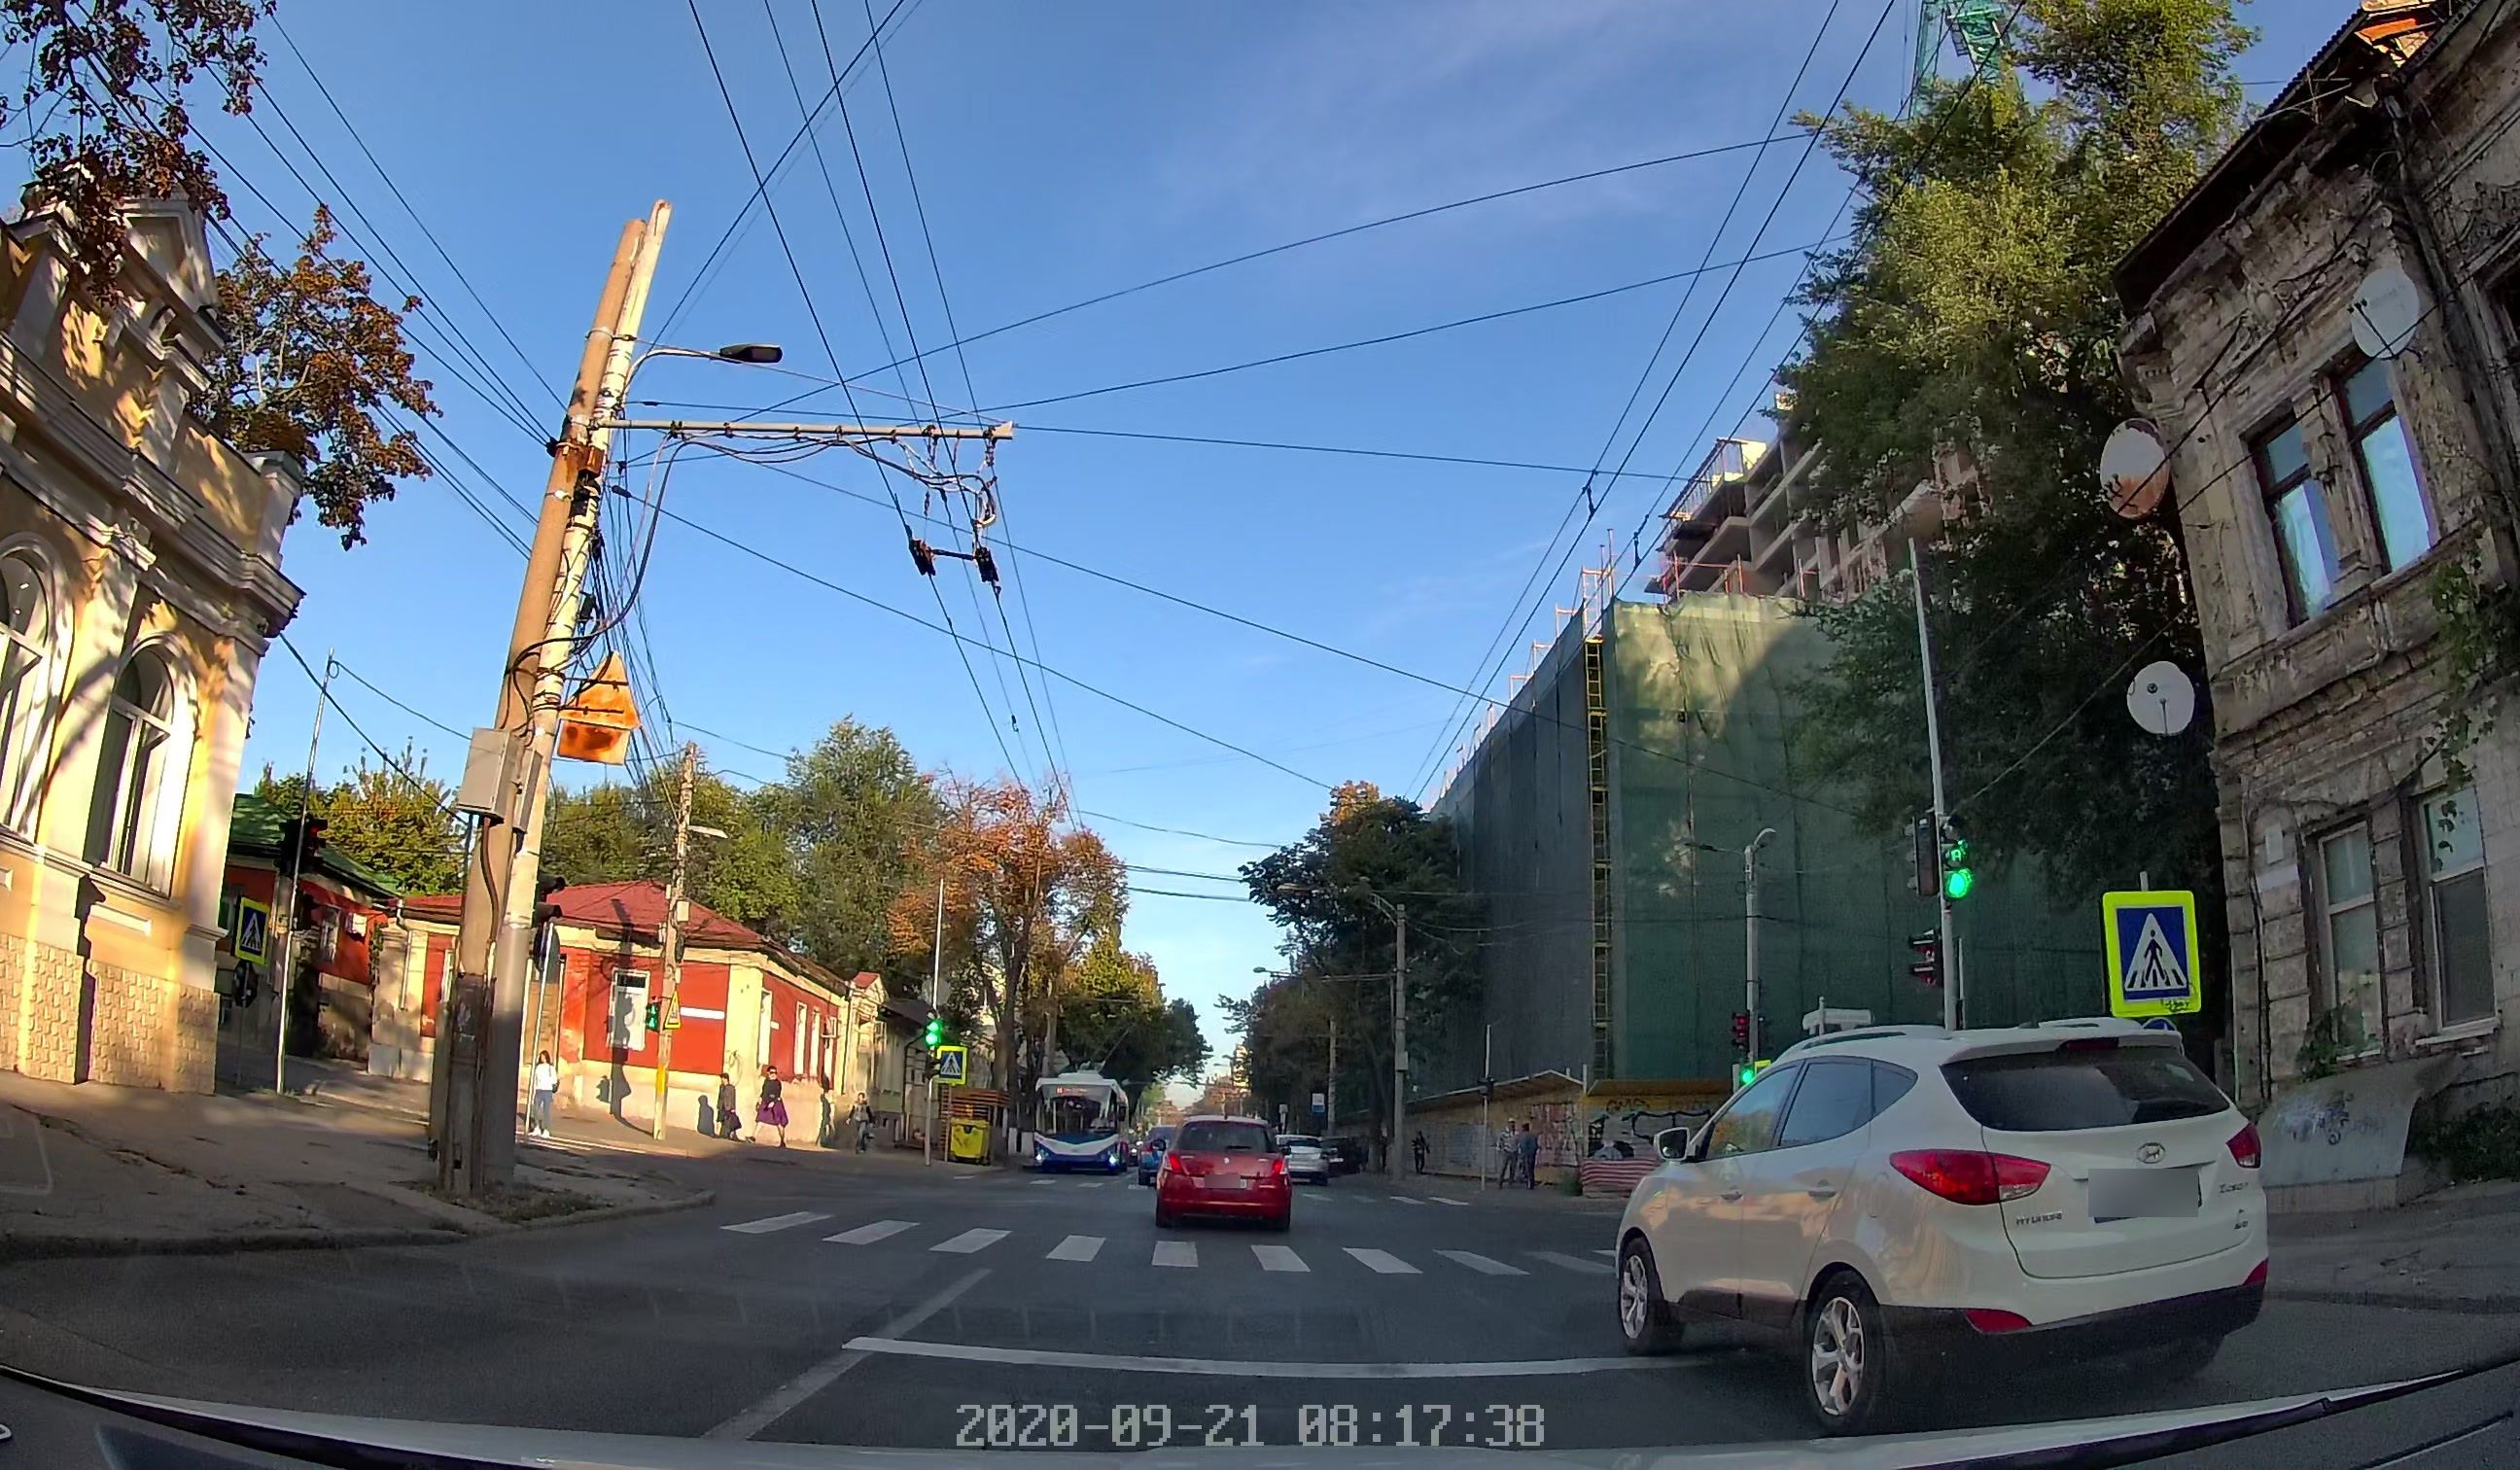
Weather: clear
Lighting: day
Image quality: good
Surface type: driving surface
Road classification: secondary
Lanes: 2
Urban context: urban centre
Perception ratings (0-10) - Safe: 1.12, Lively: 5.63, Beautiful: 2.44, Boring: 3.66, Depressing: 4.02, Wealthy: 3.18